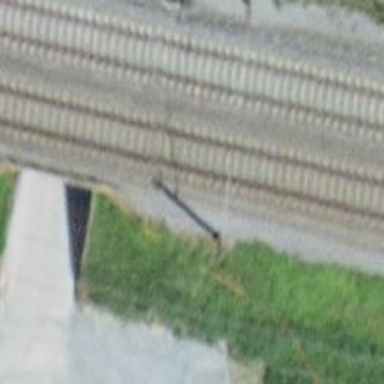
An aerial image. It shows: Railway track with contact line for electrification.